Question: I am using this tutorial for a css menu online and it works perfectly, but it does not stretch the full width of the page: <URL>
Here is what it looks like:

I tried changing the 'width: 100%' and that helped extend it but not full width. I even did what this user did <URL> but that did not work either. This needs to work on IE 8 as well as firefox so that is bringing up more issues there.
'''
#menu, #menu ul {
margin: 0;
padding: 0;
list-style: none;
}
#menu {
width: 960px;
margin: 60px auto;
border: 1px solid #222;
background-color: #111;
background-image: -moz-linear-gradient(#444, #111);
background-image: -webkit-gradient(linear, left top, left bottom, from(#444), to(#111));
background-image: -webkit-linear-gradient(#444, #111);
background-image: -o-linear-gradient(#444, #111);
background-image: -ms-linear-gradient(#444, #111);
background-image: linear-gradient(#444, #111);
-moz-border-radius: 6px;
-webkit-border-radius: 6px;
border-radius: 6px;
-moz-box-shadow: 0 1px 1px #777, 0 1px 0 #666 inset;
-webkit-box-shadow: 0 1px 1px #777, 0 1px 0 #666 inset;
box-shadow: 0 1px 1px #777, 0 1px 0 #666 inset;
}
#menu:before,
#menu:after {
content: "";
display: table;
}
#menu:after {
clear: both;
}
#menu {
zoom:1;
}
#menu li {
float: left;
border-right: 1px solid #222;
-moz-box-shadow: 1px 0 0 #444;
-webkit-box-shadow: 1px 0 0 #444;
box-shadow: 1px 0 0 #444;
position: relative;
}
#menu a {
float: left;
padding: 12px 30px;
color: #999;
text-transform: uppercase;
font: bold 12px Arial, Helvetica;
text-decoration: none;
text-shadow: 0 1px 0 #000;
}
#menu li:hover > a {
color: #fafafa;
}
*html #menu li a:hover { /* IE6 only */
color: #fafafa;
}
#menu ul {
margin: 20px 0 0 0;
_margin: 0; /*IE6 only*/
opacity: 0;
visibility: hidden;
position: absolute;
top: 38px;
left: 0;
z-index: 1;
background: #444;
background: -moz-linear-gradient(#444, #111);
background-image: -webkit-gradient(linear, left top, left bottom, from(#444), to(#111));
background: -webkit-linear-gradient(#444, #111);
background: -o-linear-gradient(#444, #111);
background: -ms-linear-gradient(#444, #111);
background: linear-gradient(#444, #111);
-moz-box-shadow: 0 -1px rgba(255,255,255,.3);
-webkit-box-shadow: 0 -1px 0 rgba(255,255,255,.3);
box-shadow: 0 -1px 0 rgba(255,255,255,.3);
-moz-border-radius: 3px;
-webkit-border-radius: 3px;
border-radius: 3px;
-webkit-transition: all .2s ease-in-out;
-moz-transition: all .2s ease-in-out;
-ms-transition: all .2s ease-in-out;
-o-transition: all .2s ease-in-out;
transition: all .2s ease-in-out;
}
#menu li:hover > ul {
opacity: 1;
visibility: visible;
margin: 0;
}
#menu ul ul {
top: 0;
left: 150px;
margin: 0 0 0 20px;
_margin: 0; /*IE6 only*/
-moz-box-shadow: -1px 0 0 rgba(255,255,255,.3);
-webkit-box-shadow: -1px 0 0 rgba(255,255,255,.3);
box-shadow: -1px 0 0 rgba(255,255,255,.3);
}
#menu ul li {
float: none;
display: block;
border: 0;
_line-height: 0; /*IE6 only*/
-moz-box-shadow: 0 1px 0 #111, 0 2px 0 #666;
-webkit-box-shadow: 0 1px 0 #111, 0 2px 0 #666;
box-shadow: 0 1px 0 #111, 0 2px 0 #666;
}
#menu ul li:last-child {
-moz-box-shadow: none;
-webkit-box-shadow: none;
box-shadow: none;
}
#menu ul a {
padding: 10px;
width: 130px;
_height: 10px; /*IE6 only*/
display: block;
white-space: nowrap;
float: none;
text-transform: none;
}
#menu ul a:hover {
background-color: #0186ba;
background-image: -moz-linear-gradient(#04acec, #0186ba);
background-image: -webkit-gradient(linear, left top, left bottom, from(#04acec), to(#0186ba));
background-image: -webkit-linear-gradient(#04acec, #0186ba);
background-image: -o-linear-gradient(#04acec, #0186ba);
background-image: -ms-linear-gradient(#04acec, #0186ba);
background-image: linear-gradient(#04acec, #0186ba);
}
#menu ul li:first-child > a {
-moz-border-radius: 3px 3px 0 0;
-webkit-border-radius: 3px 3px 0 0;
border-radius: 3px 3px 0 0;
}
#menu ul li:first-child > a:after {
content: '';
position: absolute;
left: 40px;
top: -6px;
border-left: 6px solid transparent;
border-right: 6px solid transparent;
border-bottom: 6px solid #444;
}
#menu ul ul li:first-child a:after {
left: -6px;
top: 50%;
margin-top: -6px;
border-left: 0;
border-bottom: 6px solid transparent;
border-top: 6px solid transparent;
border-right: 6px solid #3b3b3b;
}
#menu ul li:first-child a:hover:after {
border-bottom-color: #04acec;
}
#menu ul ul li:first-child a:hover:after {
border-right-color: #0299d3;
border-bottom-color: transparent;
}
#menu ul li:last-child > a {
-moz-border-radius: 0 0 3px 3px;
-webkit-border-radius: 0 0 3px 3px;
border-radius: 0 0 3px 3px;
}
'''
Any help is appreciated!
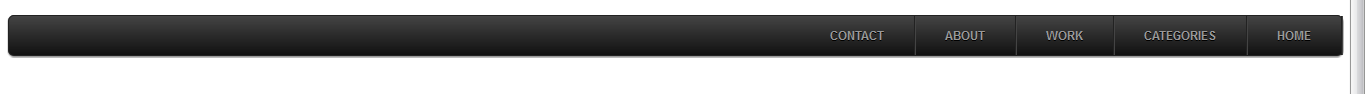
Answer: set this in your style sheet
'''
html,body{
width:100%;
height:100%;
margin:0
padding:0;
}
'''
?? because when you set the container dimension in percentage, it always looks for its parents dimension to calculate its percentage value.....
if you set '#cont' width in percentage...then '#cont' width is dependent on 'body' width,, for markup
'''
<html>
<head></head>
<body>
<div id="cont">
</div>
</body>
</html>
'''
with
'''
#cont
{
width:80%
}
'''
then it would mean that
'#cont' = '80%' of 'body'
so '#cont' would fail, if body has no width set.